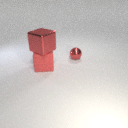
small red metal sphere behind large red rubber cube